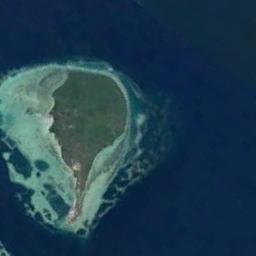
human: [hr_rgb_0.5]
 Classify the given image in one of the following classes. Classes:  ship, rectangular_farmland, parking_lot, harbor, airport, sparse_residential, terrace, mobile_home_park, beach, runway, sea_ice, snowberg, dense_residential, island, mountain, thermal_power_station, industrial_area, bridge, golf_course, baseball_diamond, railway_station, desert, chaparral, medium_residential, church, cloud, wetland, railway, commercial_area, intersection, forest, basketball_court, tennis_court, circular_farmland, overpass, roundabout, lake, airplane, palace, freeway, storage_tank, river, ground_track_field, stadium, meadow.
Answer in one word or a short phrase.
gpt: island